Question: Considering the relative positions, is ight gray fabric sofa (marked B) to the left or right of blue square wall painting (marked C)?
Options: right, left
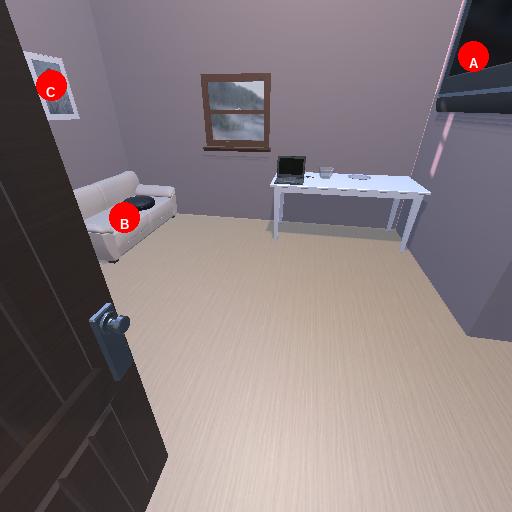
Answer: right